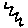
Label: zigzag